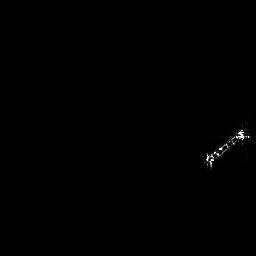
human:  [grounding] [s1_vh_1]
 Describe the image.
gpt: In the satellite image, there is  <ref>1 large ship </ref> <box>[[78, 48, 97, 66, 0]]</box> located at right.